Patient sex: M
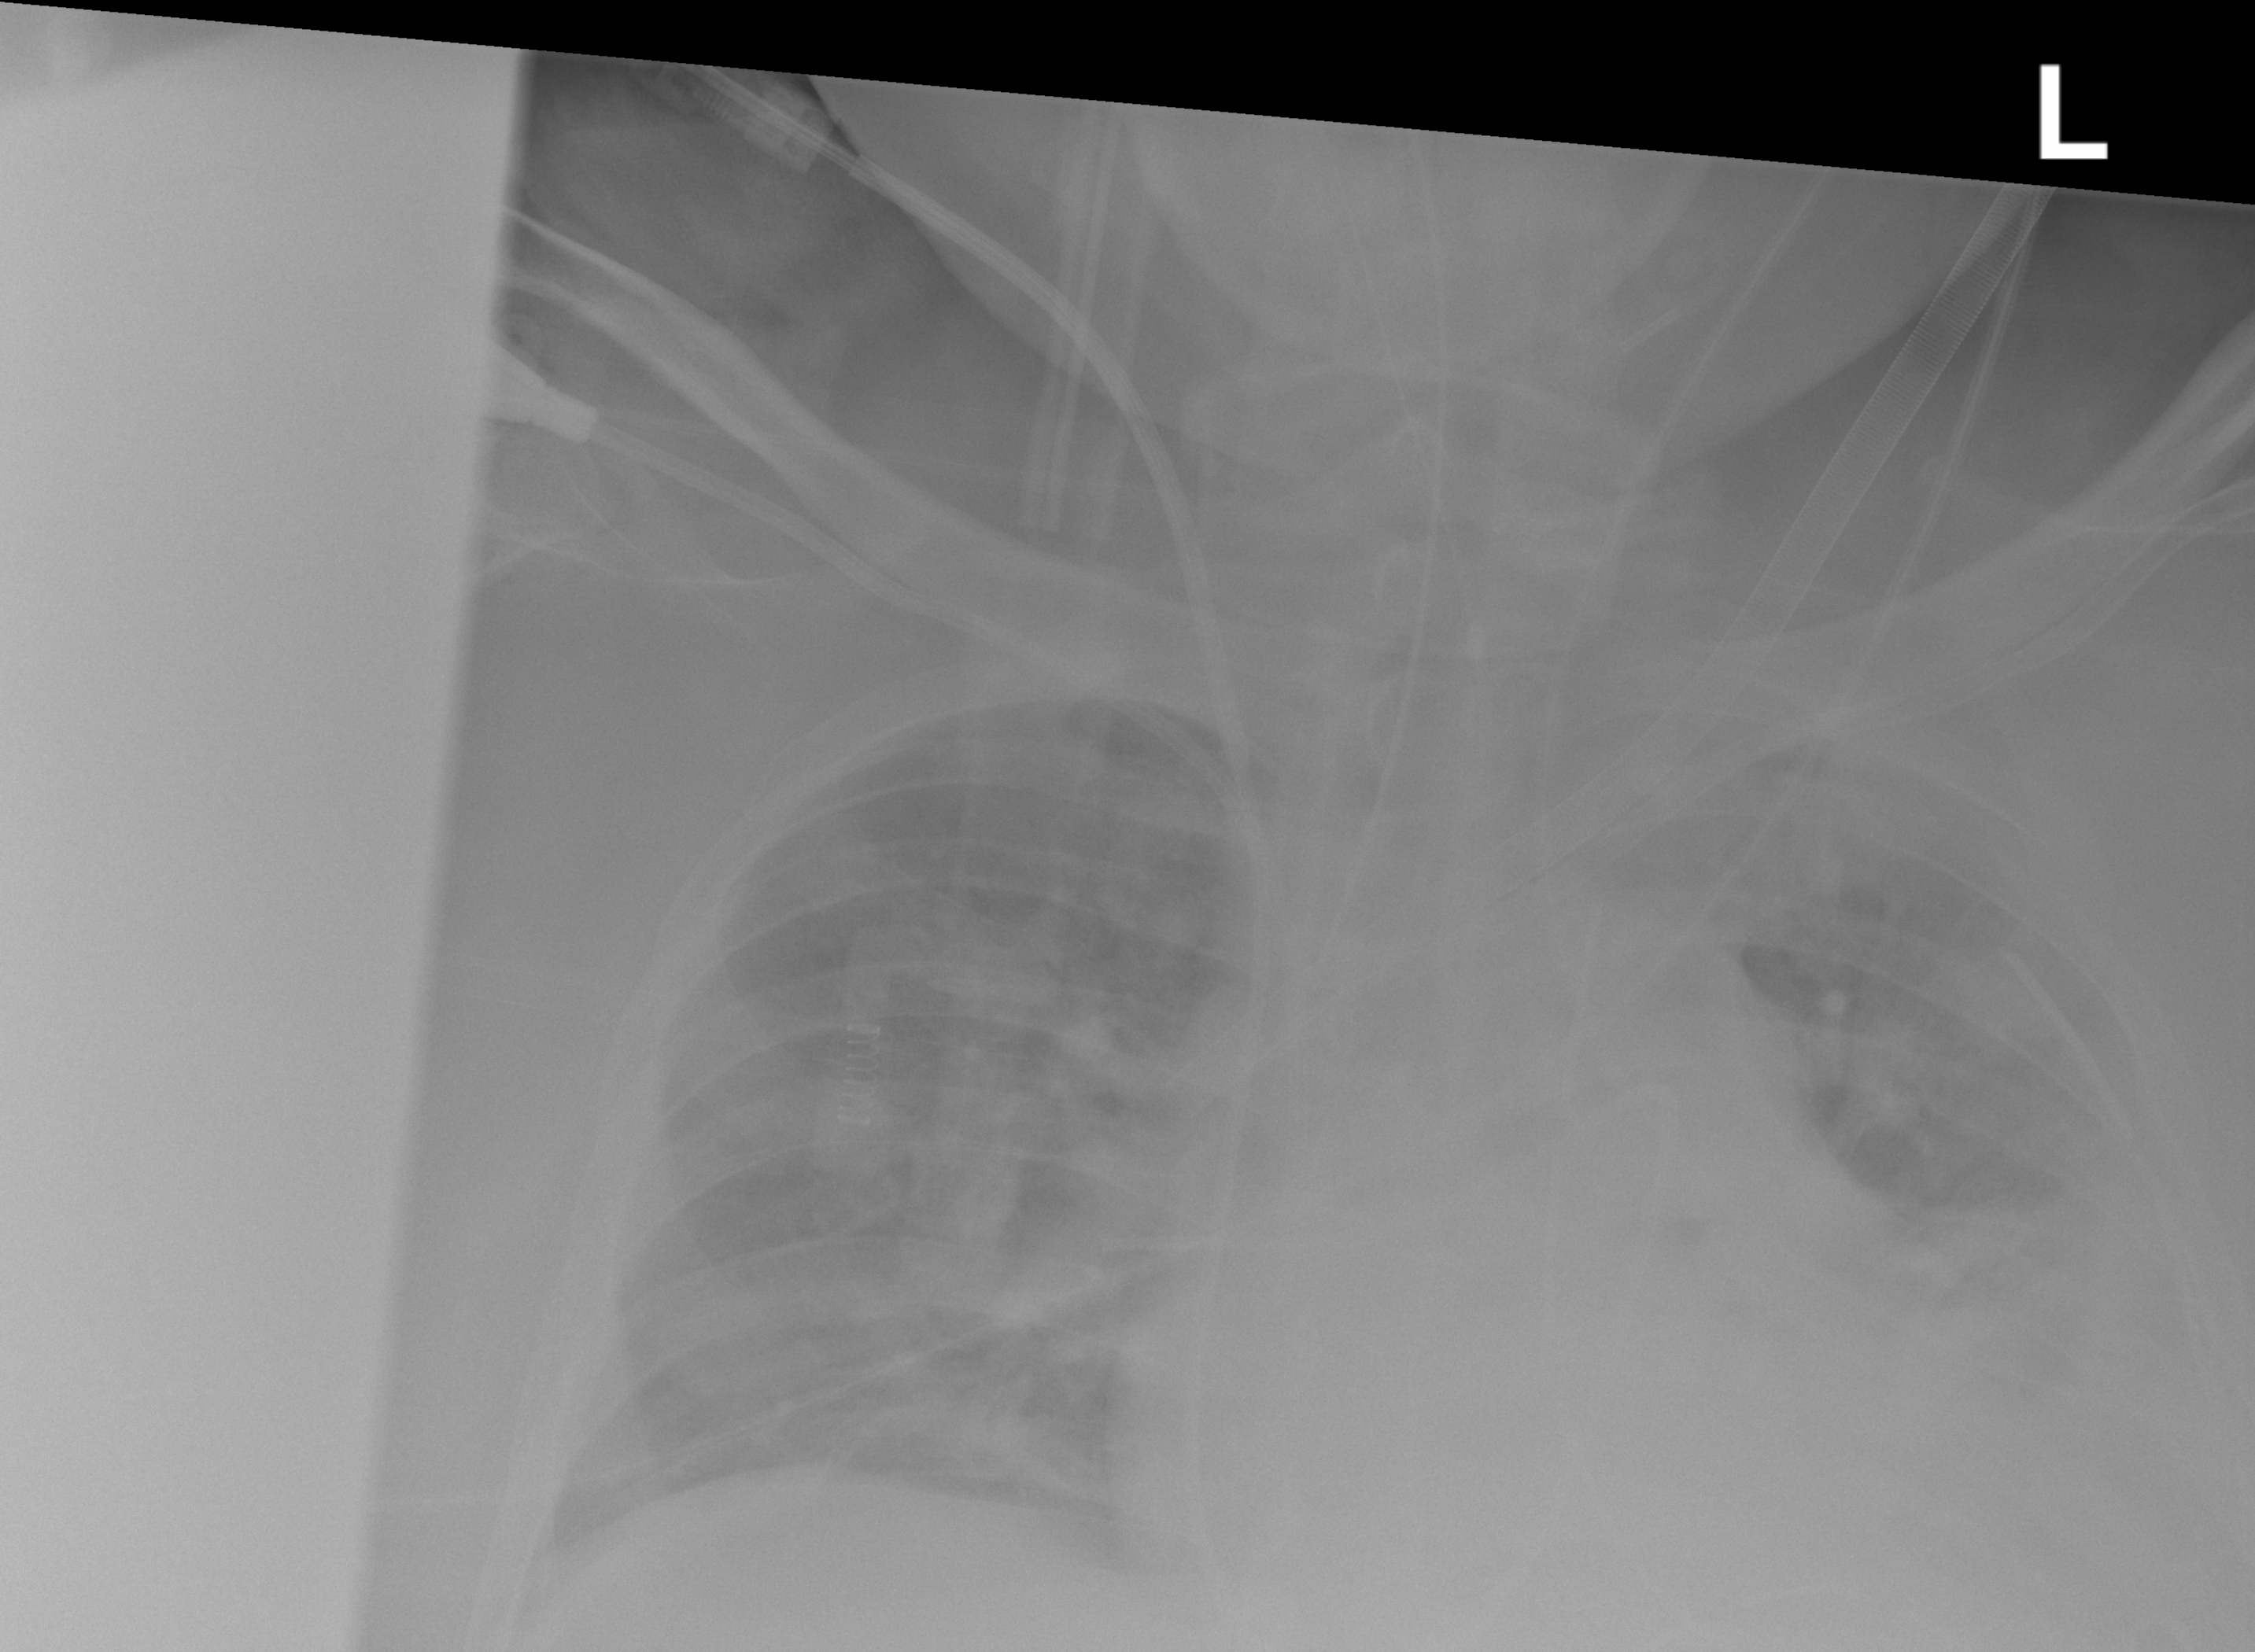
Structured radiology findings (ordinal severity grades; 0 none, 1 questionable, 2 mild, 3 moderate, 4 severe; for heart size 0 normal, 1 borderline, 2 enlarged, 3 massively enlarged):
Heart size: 2
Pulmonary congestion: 2
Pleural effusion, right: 1
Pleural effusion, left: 3
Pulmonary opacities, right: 2
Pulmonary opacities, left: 3
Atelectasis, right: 2
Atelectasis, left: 3